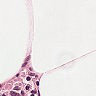
Metastatic tissue present: no